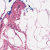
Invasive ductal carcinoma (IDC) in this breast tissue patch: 0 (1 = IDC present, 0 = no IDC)